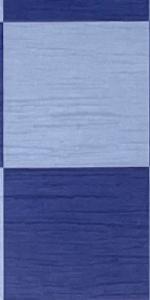
Label: Empty